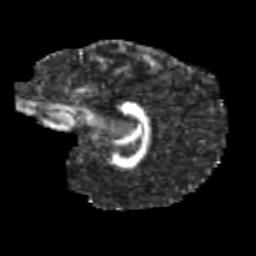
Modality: FA
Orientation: sagittal
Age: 13
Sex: female
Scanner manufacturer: siemens
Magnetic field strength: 3 T
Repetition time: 3.8 s
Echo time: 0.07 s